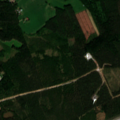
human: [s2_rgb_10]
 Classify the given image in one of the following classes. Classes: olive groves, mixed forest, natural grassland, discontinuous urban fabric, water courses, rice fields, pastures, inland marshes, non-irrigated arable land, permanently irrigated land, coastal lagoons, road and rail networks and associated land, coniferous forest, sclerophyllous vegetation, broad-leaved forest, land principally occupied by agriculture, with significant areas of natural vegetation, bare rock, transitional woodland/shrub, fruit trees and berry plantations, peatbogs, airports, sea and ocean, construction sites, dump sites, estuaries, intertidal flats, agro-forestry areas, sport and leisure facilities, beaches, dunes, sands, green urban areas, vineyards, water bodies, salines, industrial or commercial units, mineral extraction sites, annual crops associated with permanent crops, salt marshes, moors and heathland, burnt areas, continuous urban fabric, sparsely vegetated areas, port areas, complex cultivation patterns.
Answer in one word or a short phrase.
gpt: non-irrigated arable land, coniferous forest, transitional woodland/shrub